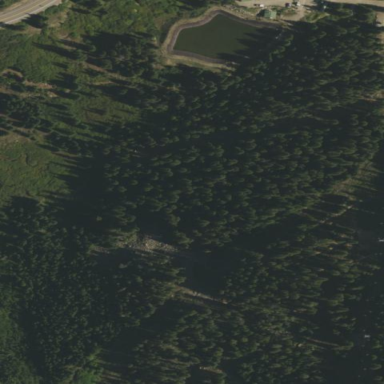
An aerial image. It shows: Evergreen woodland.